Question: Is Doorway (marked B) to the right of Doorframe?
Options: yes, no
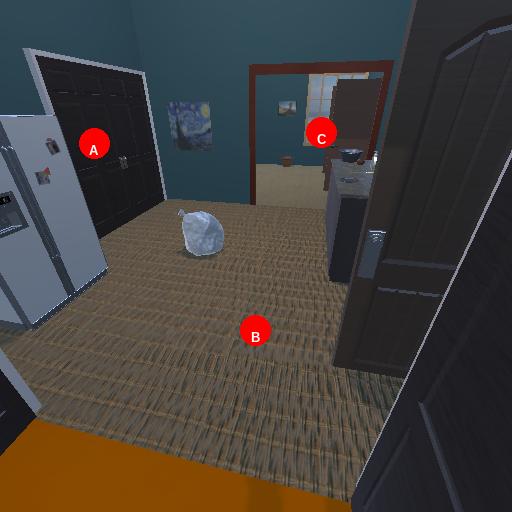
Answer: yes